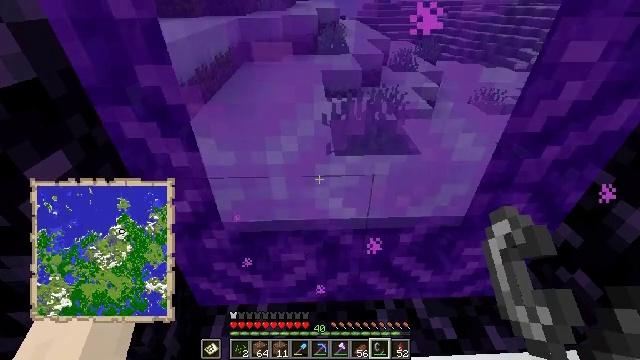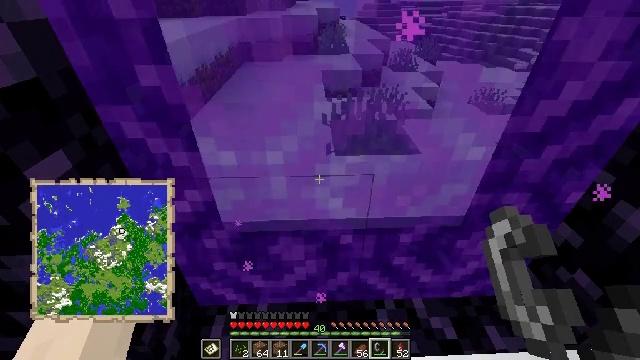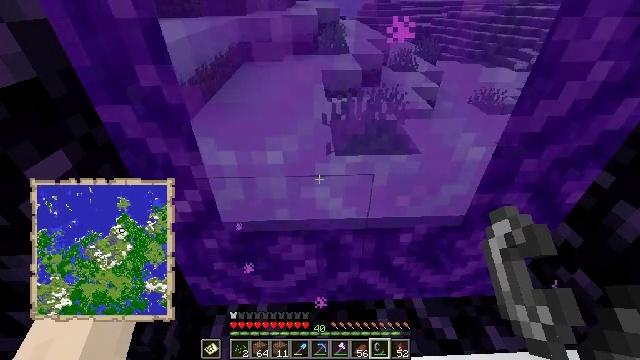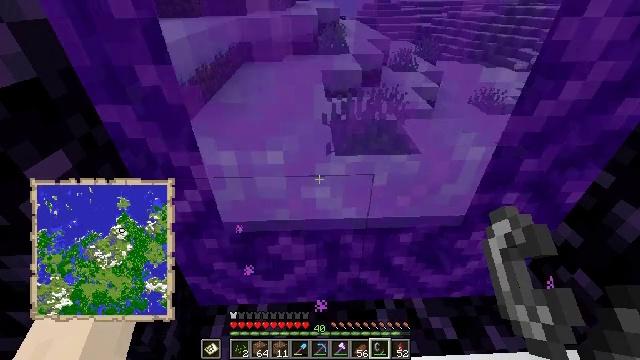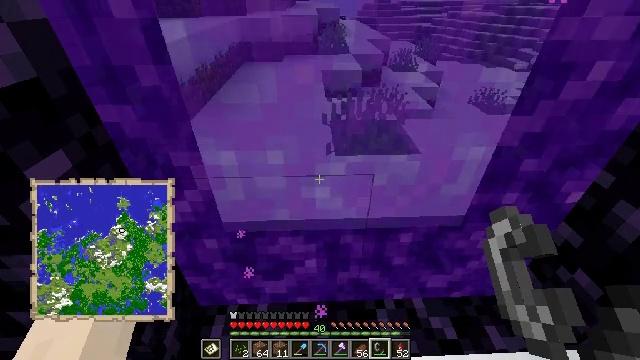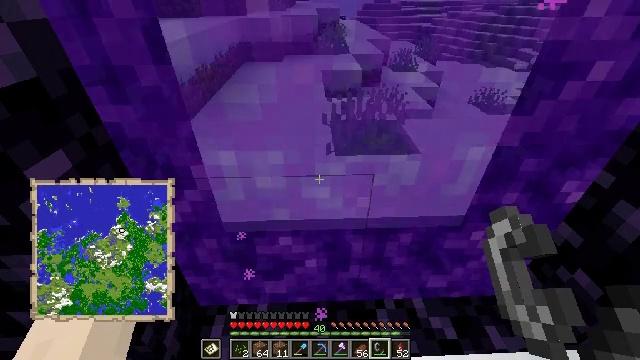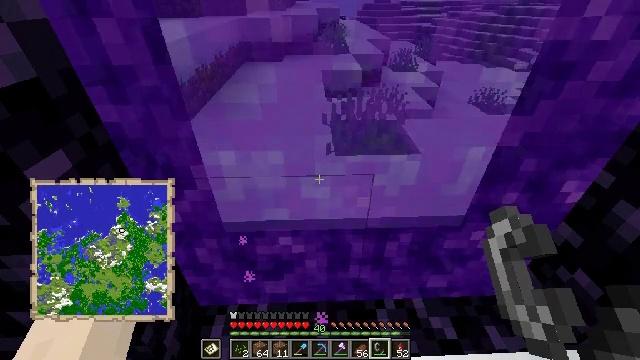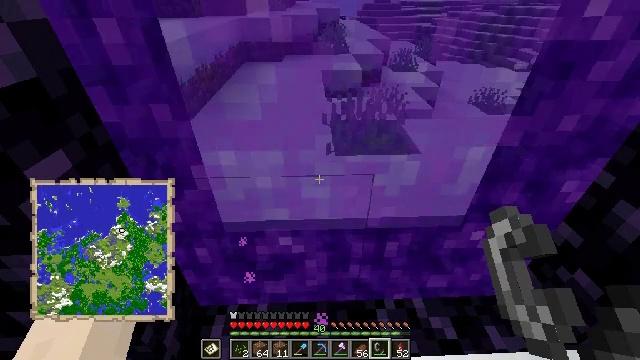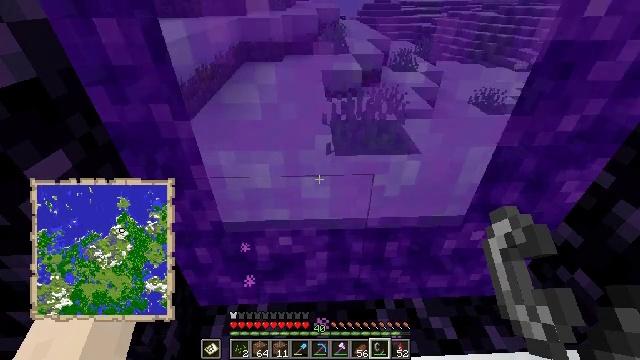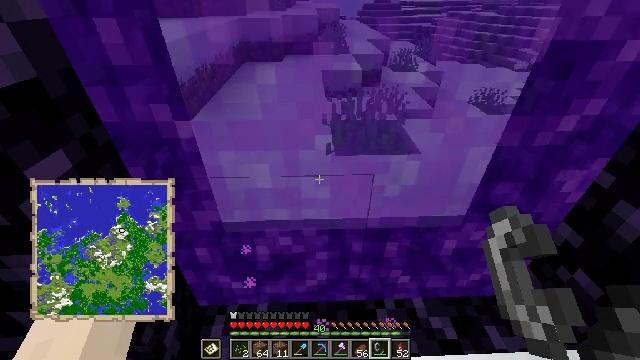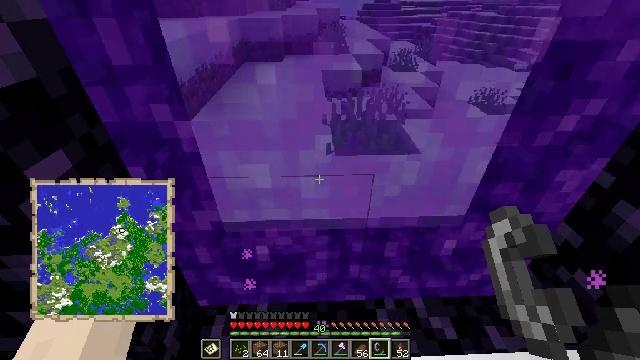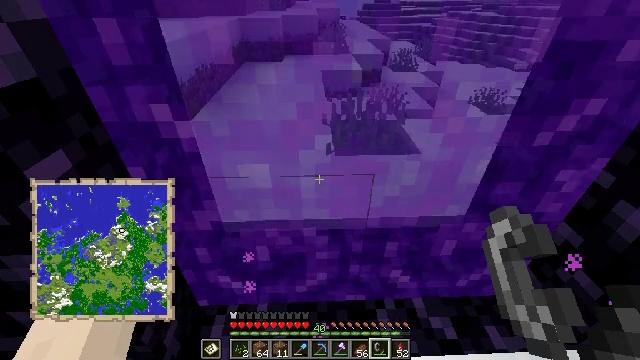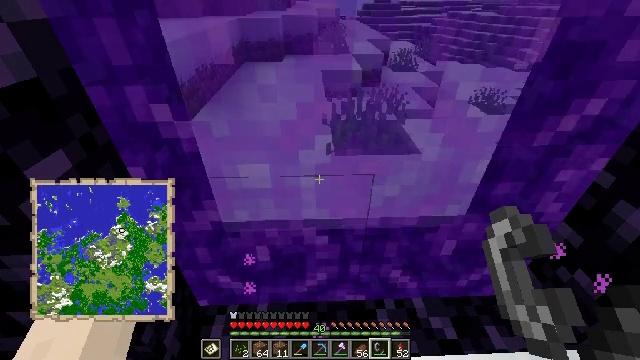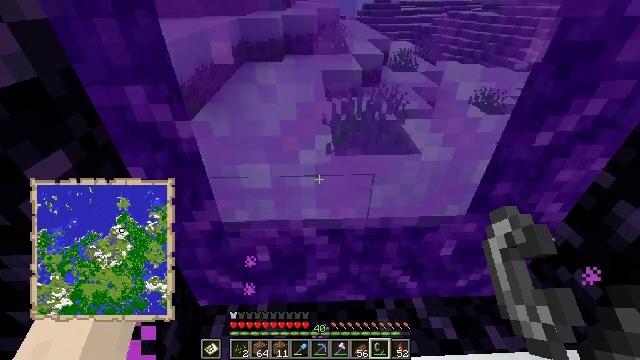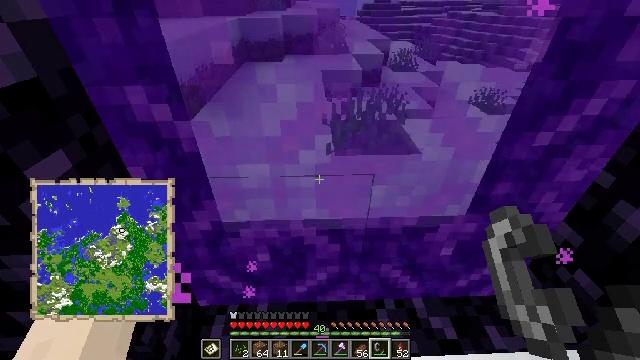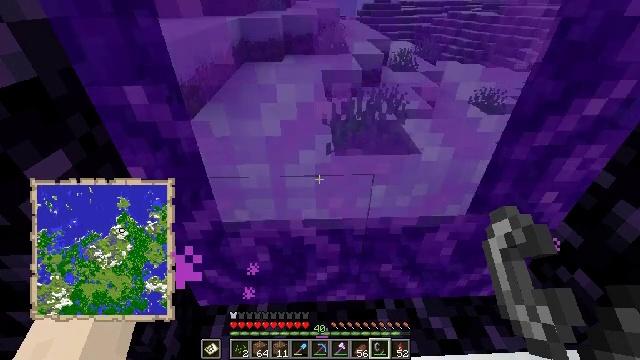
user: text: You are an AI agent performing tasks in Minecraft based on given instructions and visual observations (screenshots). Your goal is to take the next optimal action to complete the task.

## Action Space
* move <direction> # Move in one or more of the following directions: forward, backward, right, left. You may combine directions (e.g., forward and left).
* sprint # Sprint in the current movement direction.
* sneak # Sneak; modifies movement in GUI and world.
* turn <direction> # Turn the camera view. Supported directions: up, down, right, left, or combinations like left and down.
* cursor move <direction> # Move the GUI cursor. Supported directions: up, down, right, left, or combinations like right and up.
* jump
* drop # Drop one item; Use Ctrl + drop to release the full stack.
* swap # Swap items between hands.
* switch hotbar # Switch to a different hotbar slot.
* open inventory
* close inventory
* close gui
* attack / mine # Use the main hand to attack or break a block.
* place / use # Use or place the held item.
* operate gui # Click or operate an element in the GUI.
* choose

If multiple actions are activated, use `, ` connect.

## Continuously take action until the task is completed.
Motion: motion action
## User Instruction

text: Combat the magma cube.
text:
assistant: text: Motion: no_op
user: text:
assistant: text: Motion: no_op
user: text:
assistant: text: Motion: no_op
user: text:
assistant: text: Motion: no_op
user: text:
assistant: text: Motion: no_op
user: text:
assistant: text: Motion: no_op
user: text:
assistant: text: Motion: no_op
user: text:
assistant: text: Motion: no_op
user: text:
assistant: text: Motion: no_op
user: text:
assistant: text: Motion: no_op
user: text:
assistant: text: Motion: no_op
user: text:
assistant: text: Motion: no_op
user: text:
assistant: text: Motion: no_op
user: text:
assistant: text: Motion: no_op
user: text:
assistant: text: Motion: no_op
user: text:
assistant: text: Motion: no_op
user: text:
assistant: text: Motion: no_op
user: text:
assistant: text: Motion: no_op
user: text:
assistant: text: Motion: no_op
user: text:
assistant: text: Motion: no_op
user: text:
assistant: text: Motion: no_op
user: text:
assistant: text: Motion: no_op
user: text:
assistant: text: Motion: no_op
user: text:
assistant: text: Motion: no_op
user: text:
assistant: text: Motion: no_op
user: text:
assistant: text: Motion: no_op
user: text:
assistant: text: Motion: no_op
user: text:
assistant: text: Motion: no_op
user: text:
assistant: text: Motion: no_op
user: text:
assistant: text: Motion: no_op